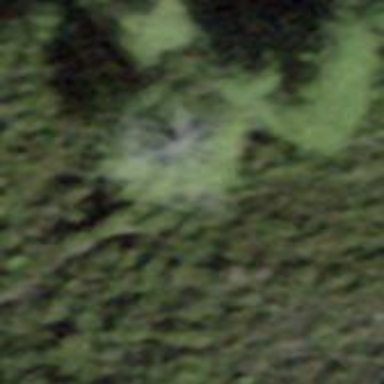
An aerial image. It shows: Forest area.